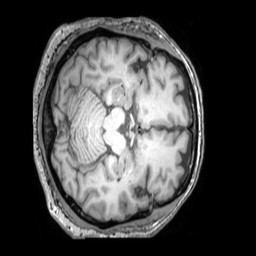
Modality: T1w
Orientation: axial
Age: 72
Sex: male
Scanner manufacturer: philips
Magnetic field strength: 3 T
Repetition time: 0.009883 s
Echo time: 0.004594 s